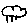
Label: tree